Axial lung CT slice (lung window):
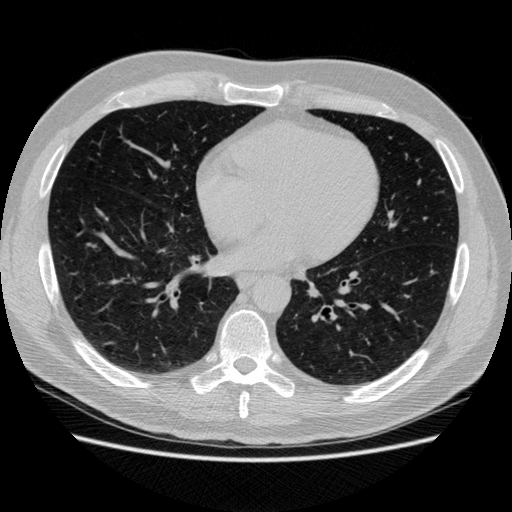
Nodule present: no